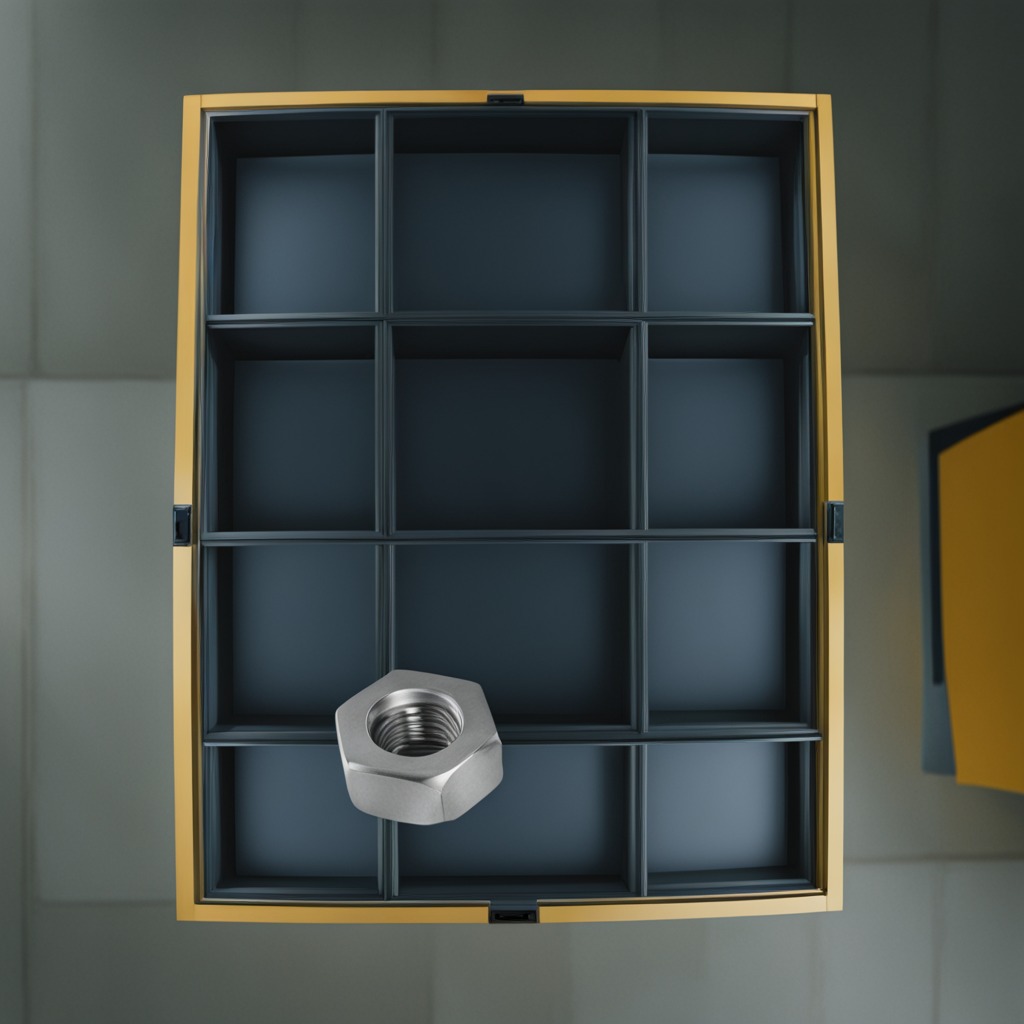
A metal nut is lying on the surface of the toolbox.